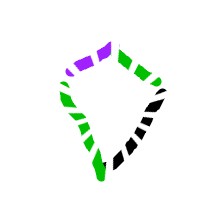
Shape: kite